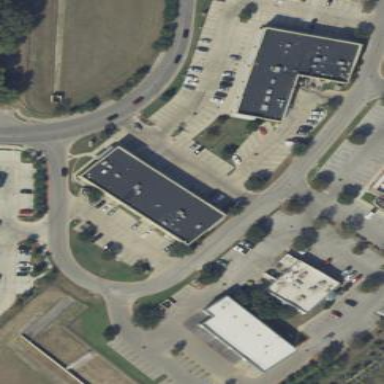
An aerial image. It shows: Retail building.